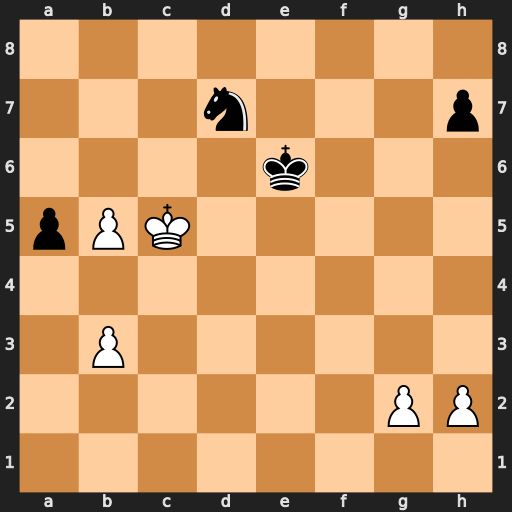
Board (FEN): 8/3n3p/4k3/pPK5/8/1P6/6PP/8
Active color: w
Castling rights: -
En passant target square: -
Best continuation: Kc6 Ne5+ Kc7 Nd3 b6 Nc5 Kc6